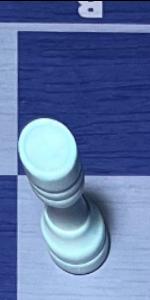
Label: Rook_White